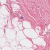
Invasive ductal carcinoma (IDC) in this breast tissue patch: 0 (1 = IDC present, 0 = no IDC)